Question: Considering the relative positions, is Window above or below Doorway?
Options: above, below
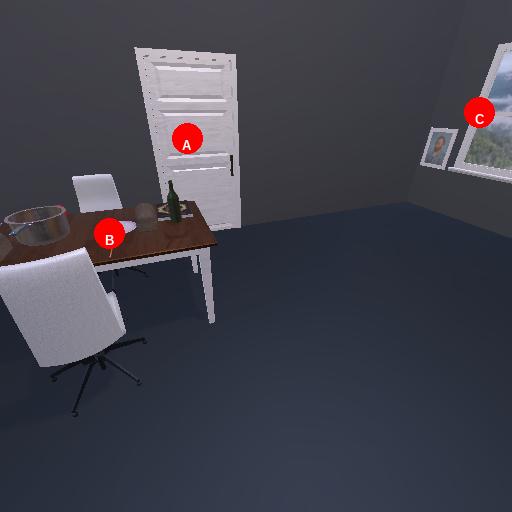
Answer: above